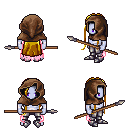
a pixel art fantasy rpg character, male body template, dark elf, purple skin, pink tattered cape, metal pants, blonde extra-long hairstyle, cloth hood, metal boots, spear, four views (front, back, left, right), 2x2 character sprite sheet, small pixel art, hard edges, no anti-aliasing